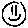
Label: smiley face